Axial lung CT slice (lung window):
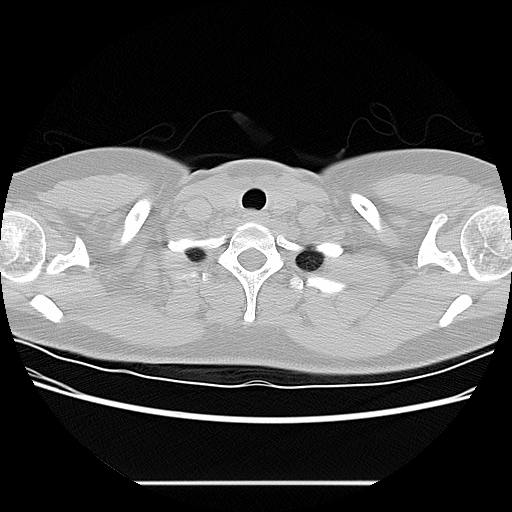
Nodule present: no